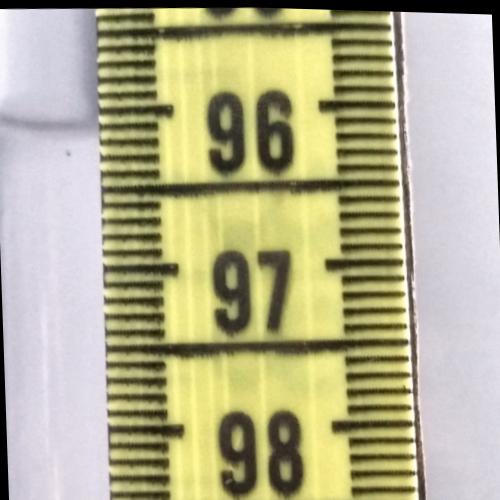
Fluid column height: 96.1 cm